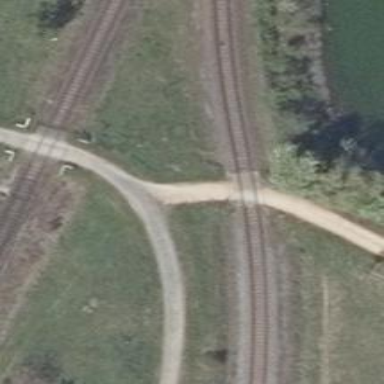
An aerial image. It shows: Uncontrolled railway crossing.